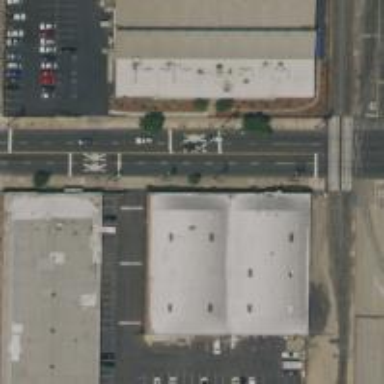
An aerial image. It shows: Warehouse.